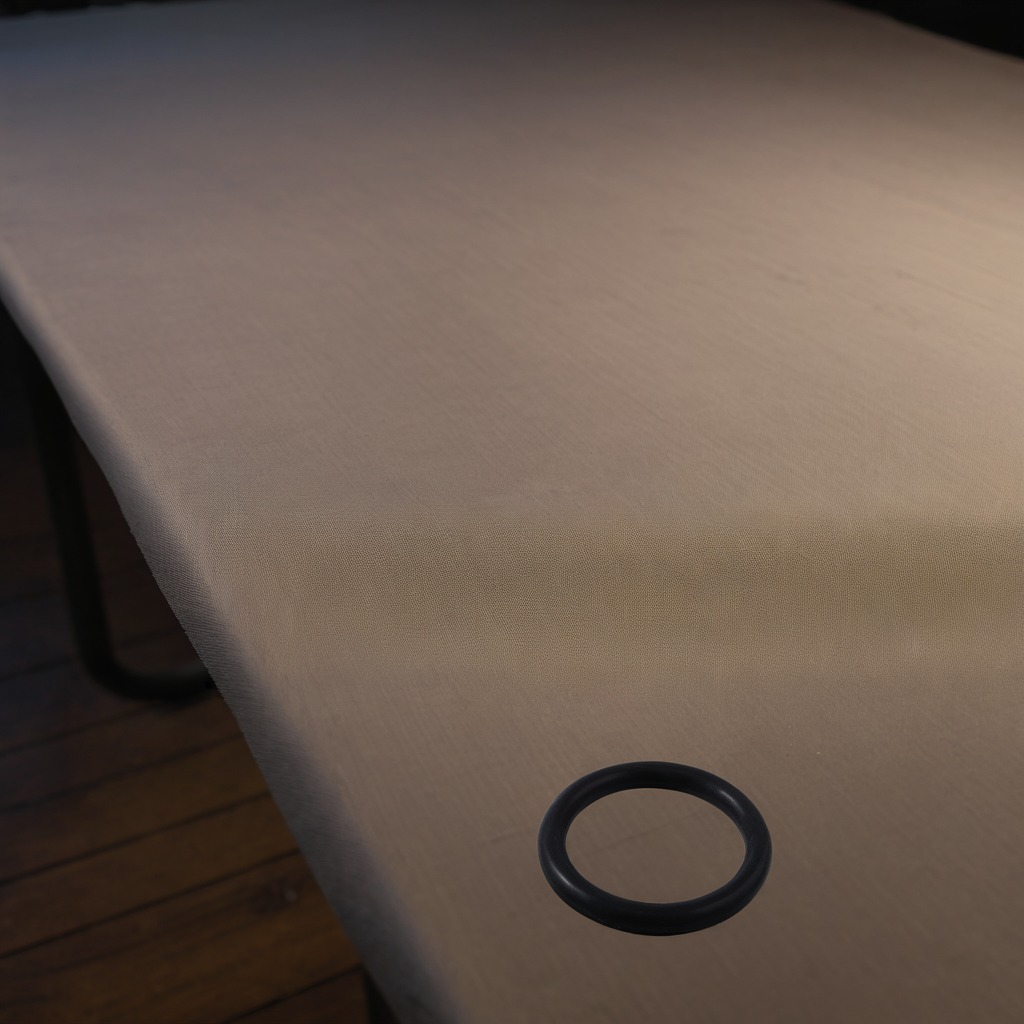
A rubber O-ring lies on the wooden table.